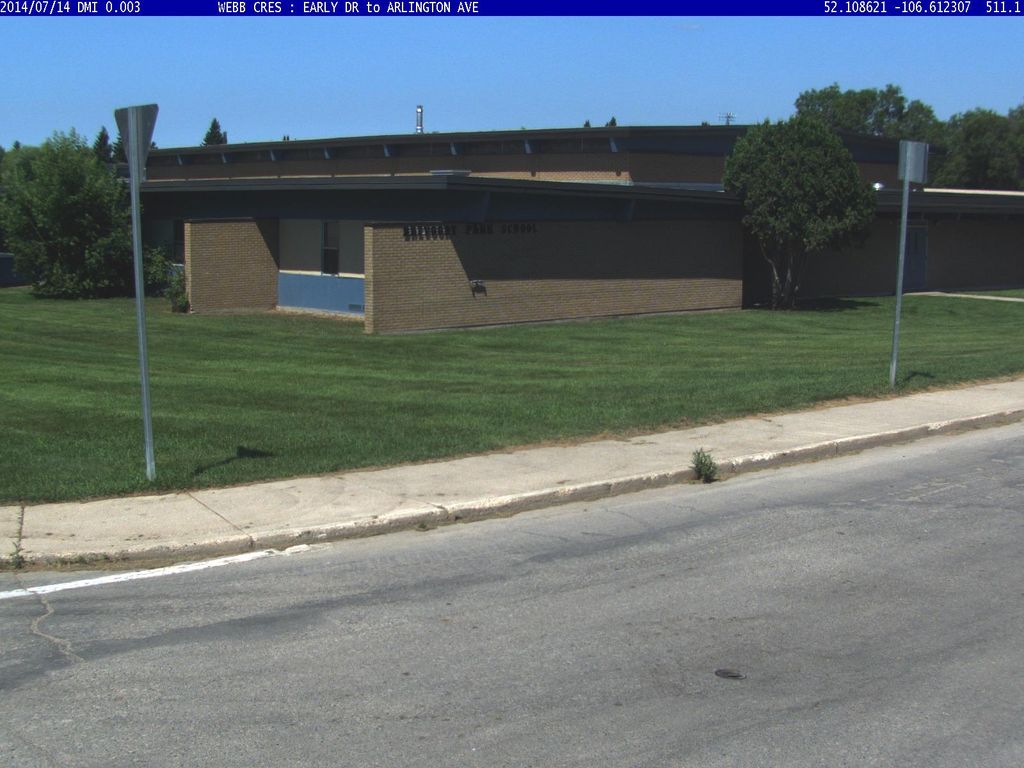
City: saskatoon